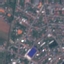
Land use / land cover class: Residential